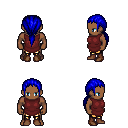
a pixel art fantasy rpg character, male body template, human, dark skin, maroon tunic, gold greaves, blue ponytail hairstyle, brown shoes, four views (front, back, left, right), 2x2 character sprite sheet, small pixel art, hard edges, no anti-aliasing